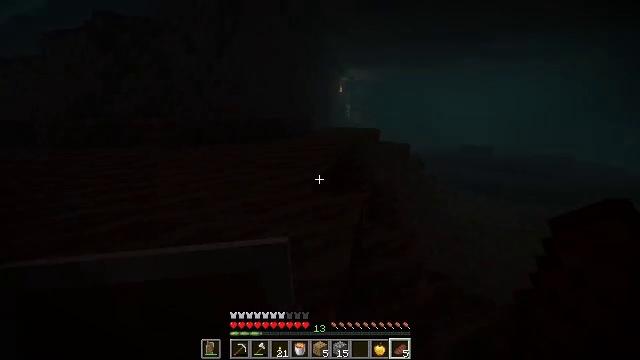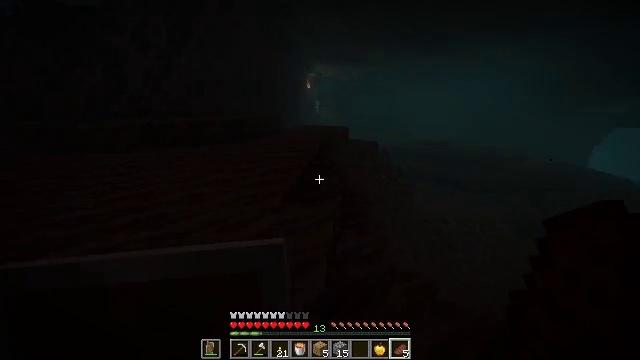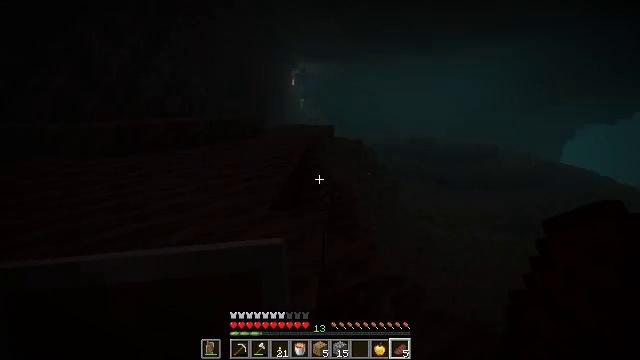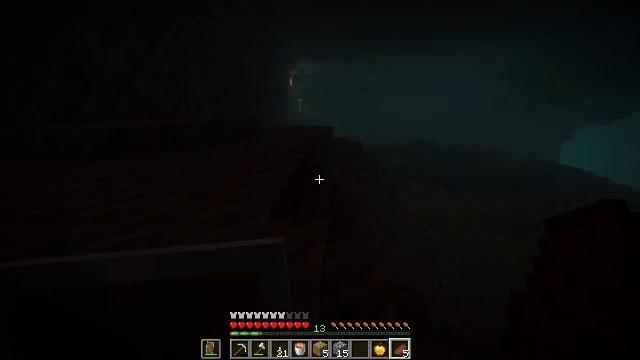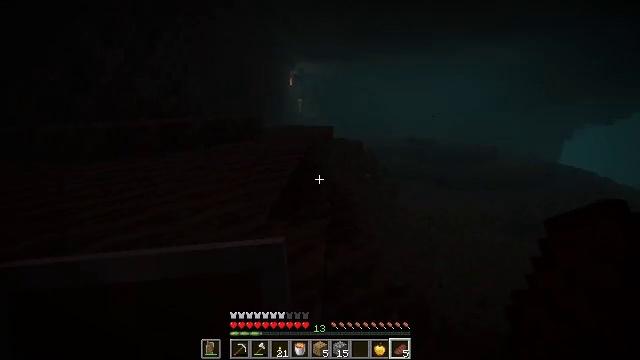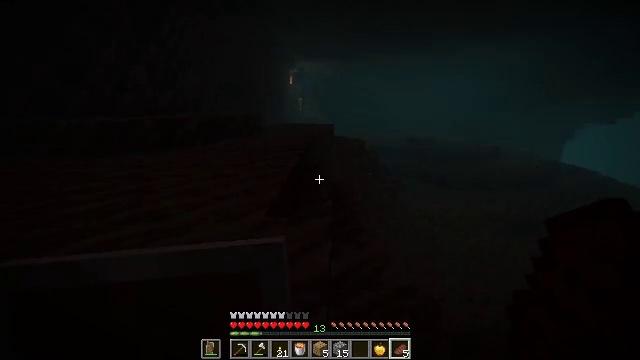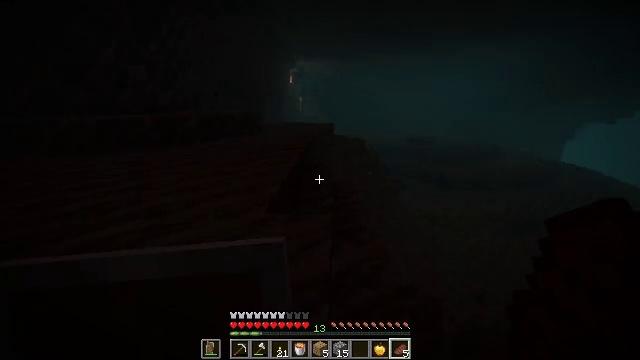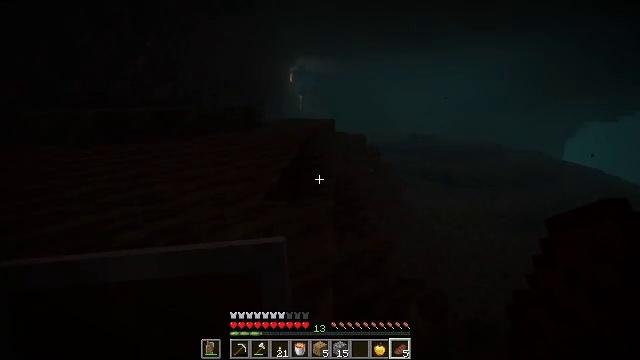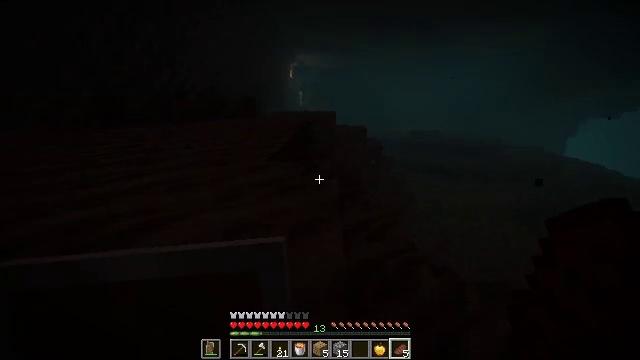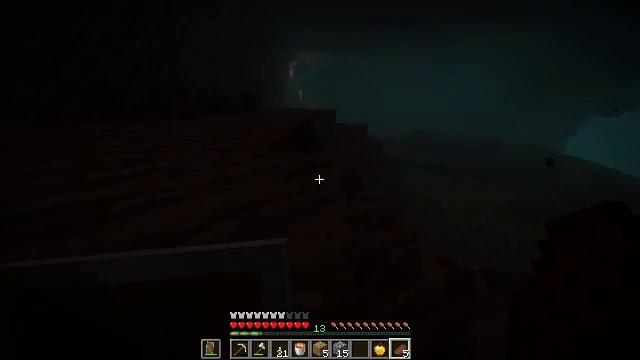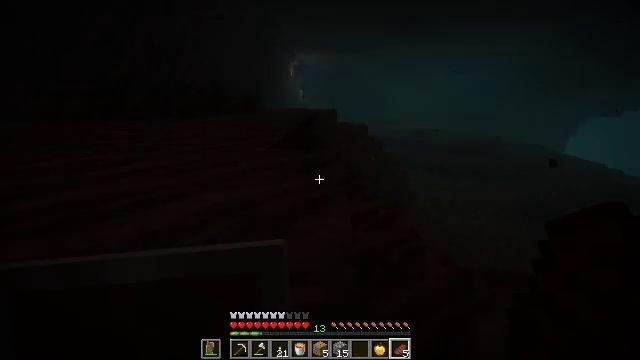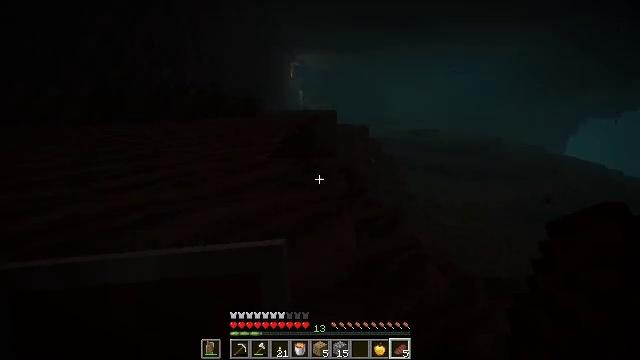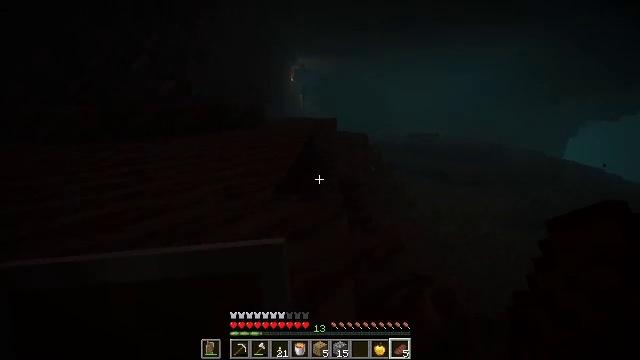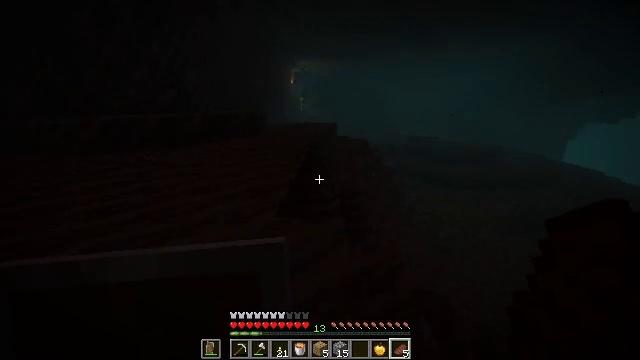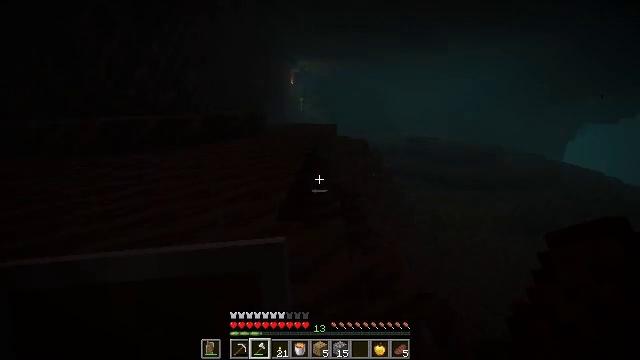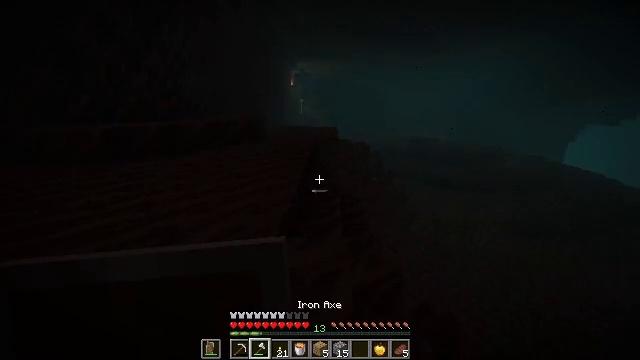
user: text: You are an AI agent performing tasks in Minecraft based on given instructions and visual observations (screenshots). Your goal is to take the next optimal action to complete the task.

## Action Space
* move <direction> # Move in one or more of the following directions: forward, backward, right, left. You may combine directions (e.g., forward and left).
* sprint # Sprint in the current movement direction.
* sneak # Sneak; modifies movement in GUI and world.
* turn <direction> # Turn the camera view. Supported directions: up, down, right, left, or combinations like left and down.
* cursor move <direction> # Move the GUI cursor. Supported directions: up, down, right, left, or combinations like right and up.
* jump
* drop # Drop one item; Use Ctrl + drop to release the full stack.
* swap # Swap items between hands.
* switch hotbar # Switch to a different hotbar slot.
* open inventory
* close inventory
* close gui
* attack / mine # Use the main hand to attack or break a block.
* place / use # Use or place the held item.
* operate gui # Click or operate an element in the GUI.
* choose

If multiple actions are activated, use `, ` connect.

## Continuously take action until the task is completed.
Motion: motion action
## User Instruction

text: Dig up the bone block in the desert or swamp biome.
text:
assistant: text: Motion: move forward, turn right and down, jump
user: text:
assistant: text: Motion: move forward, turn right, jump
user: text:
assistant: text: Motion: move forward, jump
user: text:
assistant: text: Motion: move forward, jump
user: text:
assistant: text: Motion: move forward, jump
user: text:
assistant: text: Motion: move forward
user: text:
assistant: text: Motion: move forward
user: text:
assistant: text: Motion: move forward
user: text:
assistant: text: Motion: move forward
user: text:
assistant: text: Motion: move forward
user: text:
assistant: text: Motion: move forward, jump
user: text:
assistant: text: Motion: move forward, jump
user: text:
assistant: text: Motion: move forward, jump
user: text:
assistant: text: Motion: move forward, jump, switch to hotbar 2
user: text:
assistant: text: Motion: move forward, jump, switch to hotbar 2
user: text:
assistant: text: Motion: move forward, jump, switch to hotbar 2
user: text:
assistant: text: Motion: move forward, jump, switch to hotbar 2
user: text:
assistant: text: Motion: move forward, jump
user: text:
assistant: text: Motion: move forward, jump
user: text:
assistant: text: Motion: move forward
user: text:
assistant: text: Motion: move forward
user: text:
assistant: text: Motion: move forward, jump
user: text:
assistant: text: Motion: move forward, jump
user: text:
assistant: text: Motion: move forward, jump
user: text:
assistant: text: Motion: move forward, jump
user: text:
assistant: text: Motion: move forward, jump
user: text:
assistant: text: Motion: move forward, jump
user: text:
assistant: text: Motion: move forward, jump
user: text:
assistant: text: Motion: move forward, jump
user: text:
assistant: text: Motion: move forward, jump